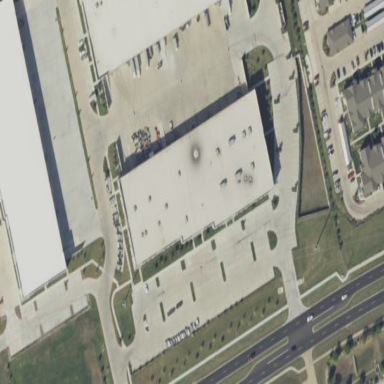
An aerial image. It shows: Industrial building.